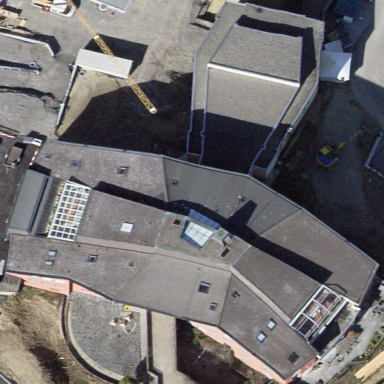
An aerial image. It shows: Building.